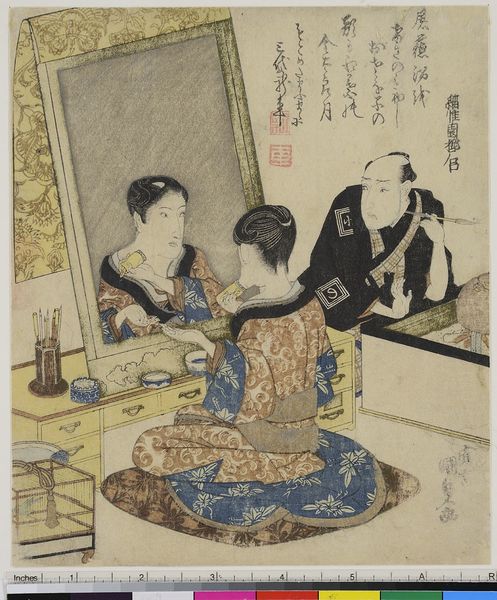
Künstler: Utagawa Kunisada
Standort: Hamburg
Institution: Museum für Kunst und Gewerbe Hamburg
Schlagwörter: spiegel, holzschnitt, druckgraphik, druckgrafik, zeit, schauspieler, schminken, farbholzschnitt, schauspielerin, hygiene, kabuki, edo, reproduktionen, druckerzeugnisse, körperpflege, käfig, vogelkäfig, blindprägedruck, blinddruck